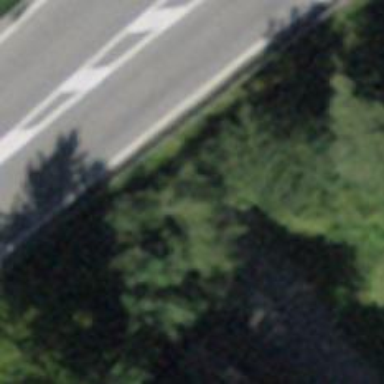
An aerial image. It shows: Asphalt track passing through tunnel with grade 1 surface quality.